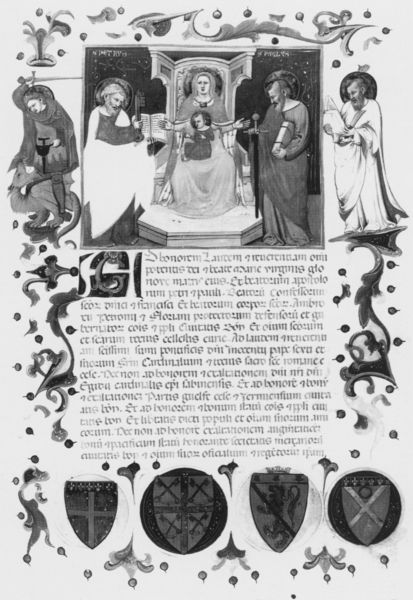
Titel: Matricola della Società dei Merciai
Künstler: Giacomo di Nicolò
Institution: Bologna, Museo Civico Medievale
Schlagwörter: mann, umhang, weiß, menschen, frau, kleid, männer, schwarz, stuhl, zeichnung, muster, ornament, bibel, schüssel, sockel, bild, kind, mutter, blatt, girlande, schrift, papier, sitz, stab, rand, thron, floral, ornamente, verzierung, schild, buch, druck, seite, illustration, schilder, schwarzweiß, schwert, text, buchstaben, initiale, buchseite, wappen, heiligenschein, nimbus, jesus, jesus christus, segnung, heilige, schlüssel, maria, madonna, mutter gottes, petrus, drache, krippe, latein, geschenke, apostel, buchmalerei, versalie, stundenbuch, ffrau, verzieung, carta